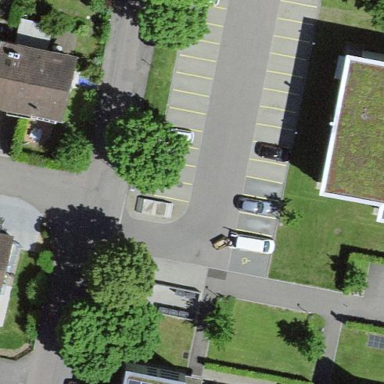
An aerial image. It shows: Parking area.